【题型】解答题　【知识点】立体几何　【难度】easy
如图，在三棱锥 $A - BCD$ 中，侧面 $ABD$，$ACD$ 是全等的直角三角形，$AD$是公共的斜边，且 $AD = \sqrt{3}$，$BD = CD = 1$，另一个侧面 $ABC$ 是正三角形．

(1)求证：$AD \perp BC$；\\
(2)求二面角 $B - AC - D$ 的大小；
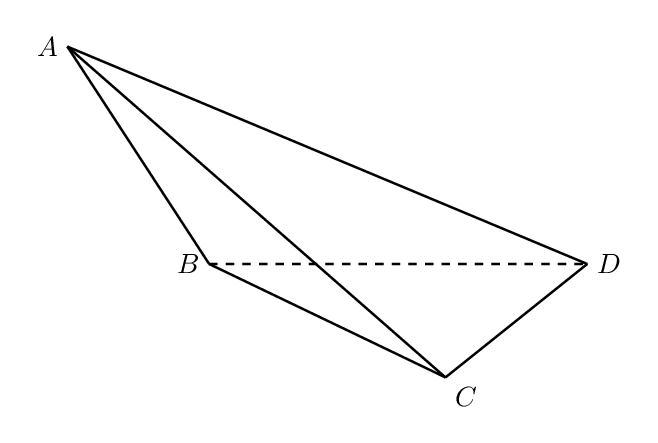
【解答】
【答案】(1)证明见解析\\
(2)$\frac{\sqrt{6}}{3}$\\
【知识点】证明线面垂直、求二面角、线面垂直证明线线垂直\\
【分析】（1）根据线线垂直可证明 $BC \perp$ 平面 $AOD$，即可求证，\\
（2）根据二面角的定义可得 $\angle BMN$ 就是二面角 $B - AC - D$ 的平面角，即可根据余弦定理求解．\\
【详解】（1）取 $BC$ 的中点为 $O$，连接 $AO, OD$，\\
由于 $BD = CD = 1$，故 $BC \perp OD$，\\
由于 $\triangle ABC$ 是正三角形，故 $BC \perp OA$，\\
$OD \cap OA = O, OD, OA \subset$ 平面 $AOD$，\\
故 $BC \perp$ 平面 $AOD$，$AD \subset$ 平面 $AOD$，\\
故 $AD \perp BC$

（2）作 $BM \perp AC$ 于 $M$，作 $MN \perp AC$ 交 $AD$ 于 $N$，\\
则 $\angle BMN$ 就是二面角 $B - AC - D$ 的平面角，\\
因为 $AB = AC = BC = \sqrt{2}$，\\
$\because M$ 是 $AC$ 的中点，则 $BM = \frac{\sqrt{6}}{2}$，$MN = \frac{1}{2} CD = \frac{1}{2}$，$BN = \frac{1}{2} AD = \frac{\sqrt{3}}{2}$，\\
由于余弦定理可求得 $\cos \angle BMN = \frac{BM^2 + NM^2 - BN^2}{2BM \cdot NM} = \frac{\frac{3}{2} + \frac{1}{4} - \frac{3}{4}}{2 \times \frac{\sqrt{6}}{2} \times \frac{1}{2}} = \frac{\sqrt{6}}{3}$，\\
$\therefore$ 二面角 $B - AC - D$ 的余弦值为 $\frac{\sqrt{6}}{3}$．

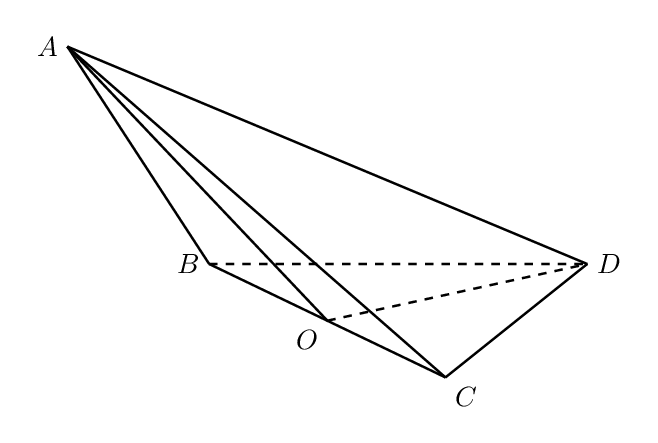
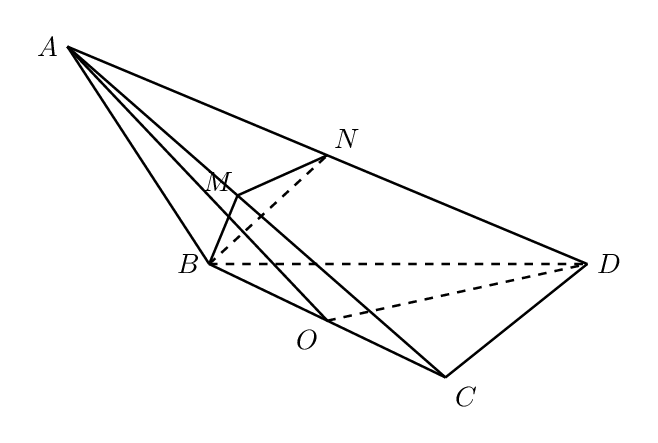